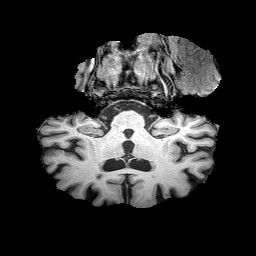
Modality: T1w
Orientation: sagittal
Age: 75
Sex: male
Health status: healthy